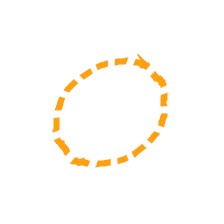
Shape: circle